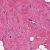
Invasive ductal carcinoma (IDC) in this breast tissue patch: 0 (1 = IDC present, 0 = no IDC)